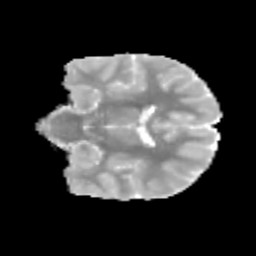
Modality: MD
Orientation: coronal
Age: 11
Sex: male
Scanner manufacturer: siemens
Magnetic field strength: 3 T
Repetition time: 3.8 s
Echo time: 0.07 s